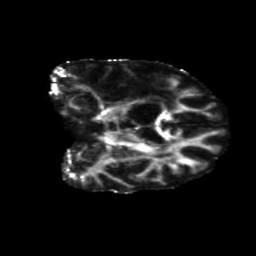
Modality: FA
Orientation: coronal
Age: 54
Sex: male
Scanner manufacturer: siemens
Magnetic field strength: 3 T
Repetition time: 5.25 s
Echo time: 0.08 s